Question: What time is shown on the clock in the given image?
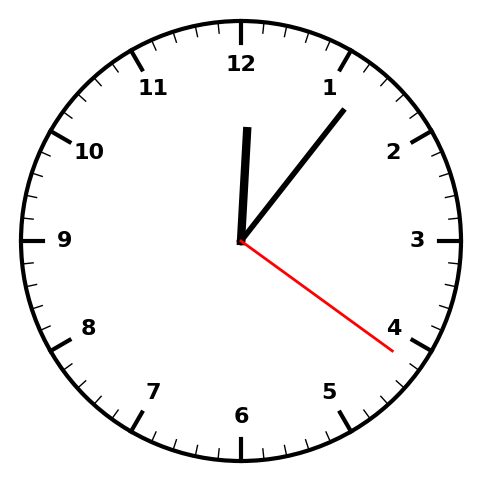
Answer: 12:06:21